Question: Is this kind of grouping possible for Silverlight DataGrids?

The first three rows of the first column are combined into one block because their data are the same.
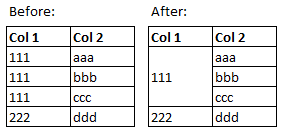
Answer: No, the default Silverlight datagrid control does not support this kind of grouping, however you can achive a similar result using template columns:
First you should create a Class that would contain the grouped data, something like this:
'''
MySourceClass
{
string GroupColumn {get;set;}
List<object> GroupedColumn1 {get;set;}
}
'''
Then bind your DataGrid to a collection of 'MySourceClass' (or whatever name you call it), and create a 'TextColumn' for Column1, and a 'TemplateColumn' for Column2 with a 'ListBox' or similar, and bind the source of the 'Listbox' to the 'GroupedColumn' property.
You might have to thinker a bit with the styles, but i'm pretty sure you can acomplish a solid look with this aproach.
EDIT:
Alternatively you could use the default DataGrid grouping, her's a good example for it:
<URL>